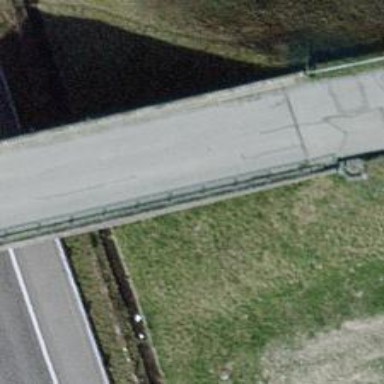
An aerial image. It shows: Unclassified road on bridge.